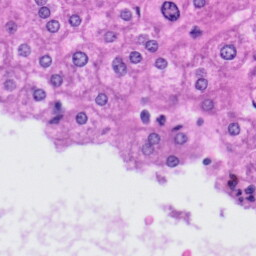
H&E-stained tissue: Liver